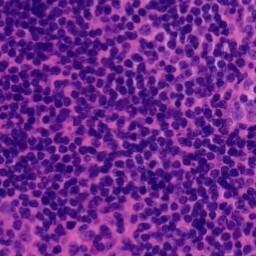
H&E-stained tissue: Tonsil